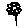
Label: flower